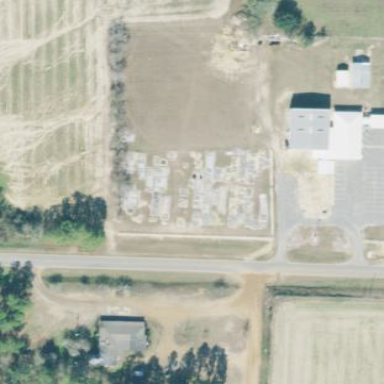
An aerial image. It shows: Graveyard area designated as cemetery.